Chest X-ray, AP view. Patient: 36 years old, sex M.
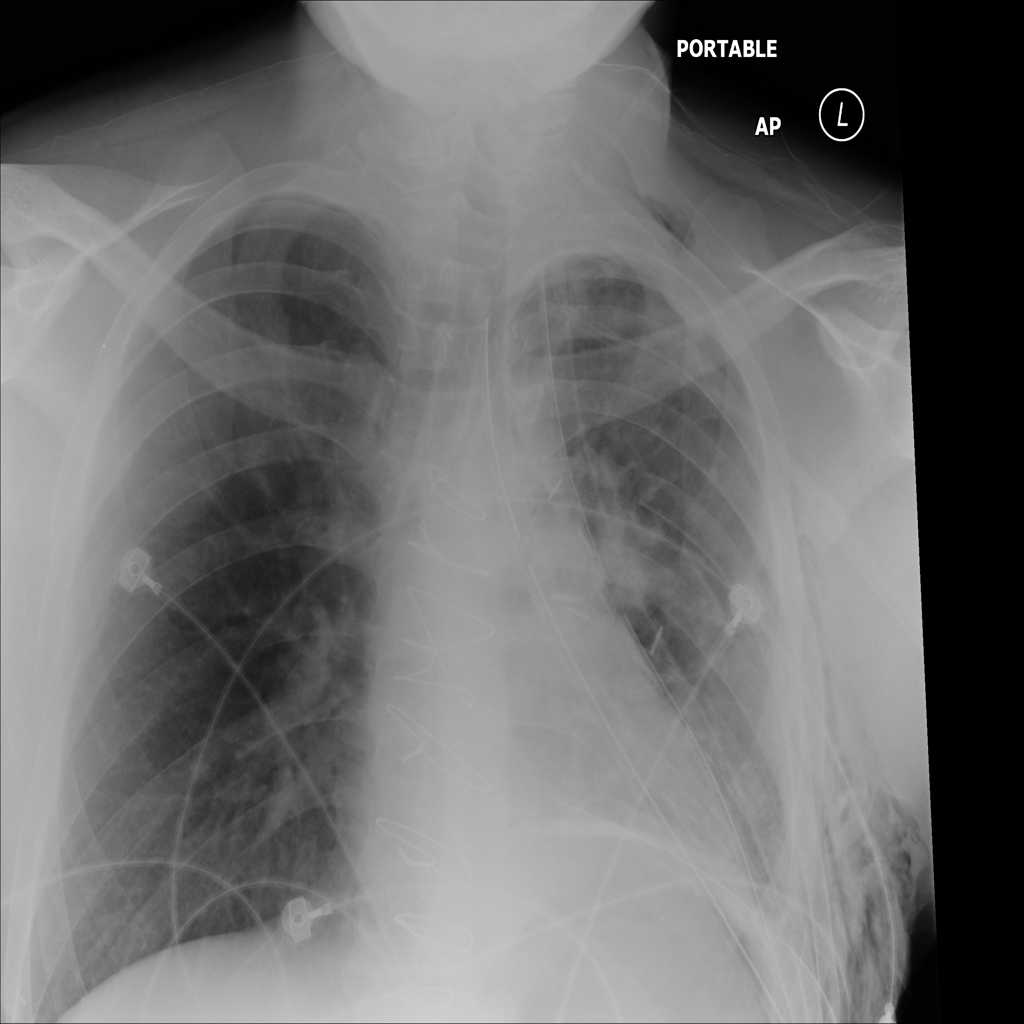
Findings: No Finding